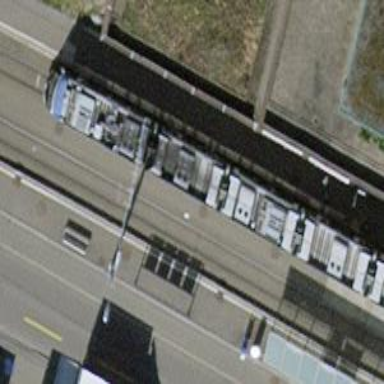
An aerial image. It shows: Platform for public transport at railway station.